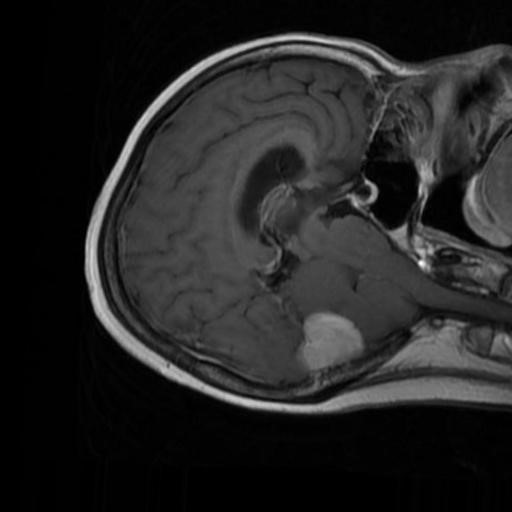
Label: brain_menin